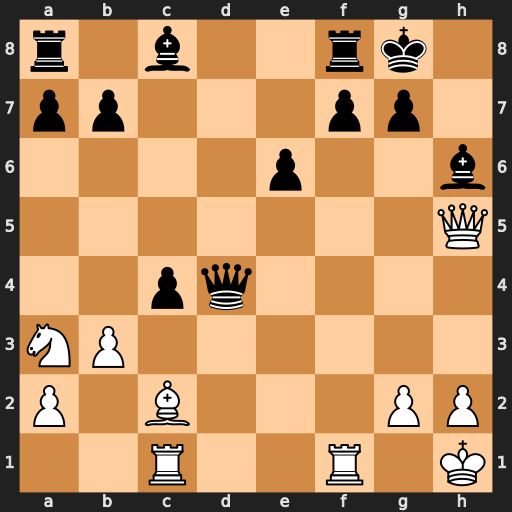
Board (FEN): r1b2rk1/pp3pp1/4p2b/7Q/2pq4/NP6/P1B3PP/2R2R1K
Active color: w
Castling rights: -
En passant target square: -
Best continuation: Rcd1 g6 Qxh6